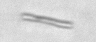
Label: fiber